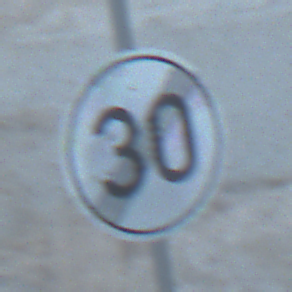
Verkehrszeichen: EndeGeschwindigkeit30
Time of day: SunriseSunset
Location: Outdoor (Beach)
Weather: PartlyCloudy
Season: NotSpecified
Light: Natural